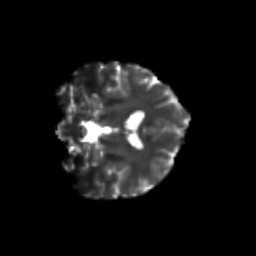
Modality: T2w
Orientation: coronal
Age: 26
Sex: female
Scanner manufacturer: siemens
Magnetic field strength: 3 T
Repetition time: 3.5 s
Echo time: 0.104 s